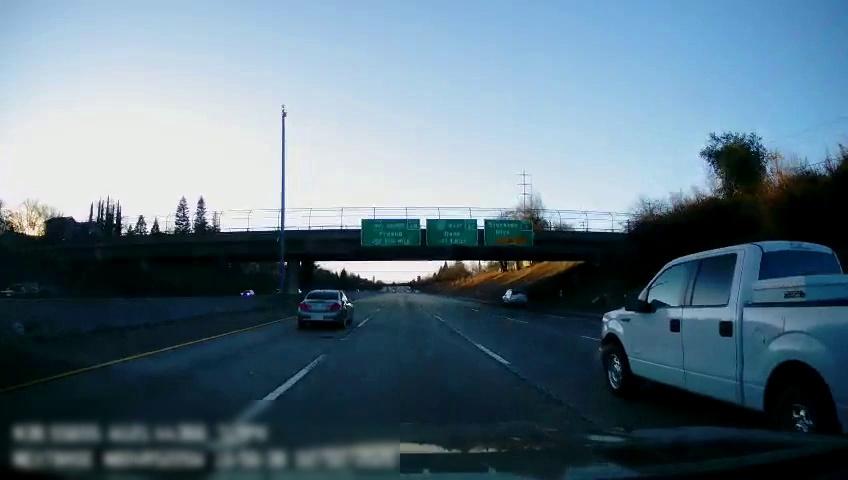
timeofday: Day
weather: Sunny
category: Drivable Space
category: Vehicles | Truck
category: Vehicles | Truck
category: Vehicles | Car
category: Vehicles | Car
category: Vehicles | SUV
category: Lanes | Alternate Lane
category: Lanes | Current Lane
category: Lanes | Current Lane
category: Lanes | Alternate Lane
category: Traffic | Signs
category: Traffic | Signs
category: Traffic | Signs